Question: I found a tutorial to add comments with the use of ajax <URL>
Got it working but noticed that you need to refresh page to see comments of other people beside yourself, how can you check that if someone adds a comment you see the comments instantly without the need to refresh the page like what facebook does.

sample here someone posted on wall then when he adds comment you see changes instantly without refreshing the page.
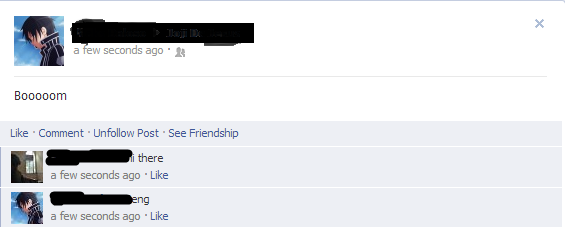
Answer: Javascript - <URL>.
In function passed to 'setInterval', you check in backend whether there are any new comments. If so, you receive them and dynamically add to existing comments block.
'''
$.ajax(your_url_to_script, {
type: 'post',
data: {
last: last_comment_time, // or just last comment, or Id doesn't matter
},
success: function(data)
{
if ( '' != data.content.trim() )
{
// code, that will add new comments to comments block
}
}
});
'''